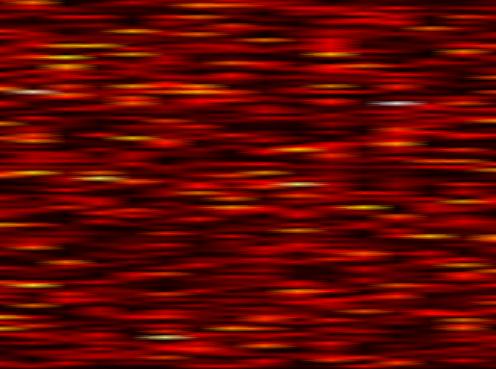
Label: OFDM